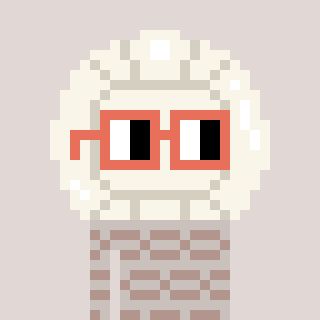
a pixel art character with square orange glasses, a volleyball-shaped head and a foggrey-colored body on a warm background